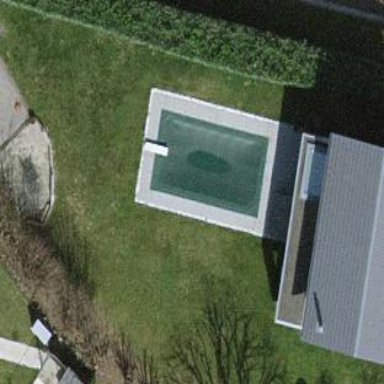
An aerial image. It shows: Swimming pool located in leisure land.